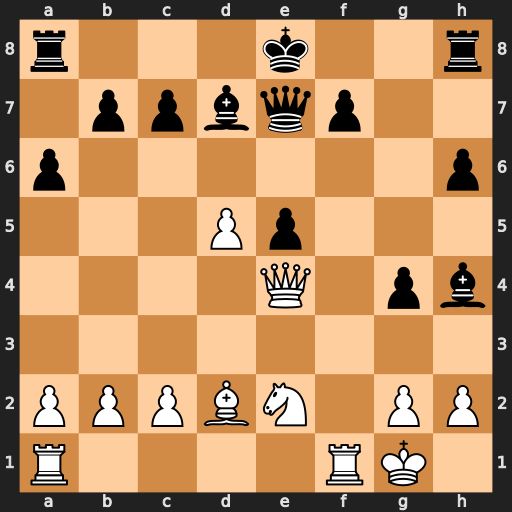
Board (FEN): r3k2r/1ppbqp2/p6p/3Pp3/4Q1pb/8/PPPBN1PP/R4RK1
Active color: w
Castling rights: kq
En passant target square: -
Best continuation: Bb4 c5 dxc6 Bxc6 Bxe7 Bxe4 Bxh4